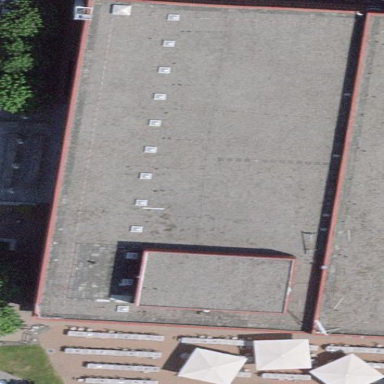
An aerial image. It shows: College building.